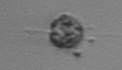
Label: coccolithophorid